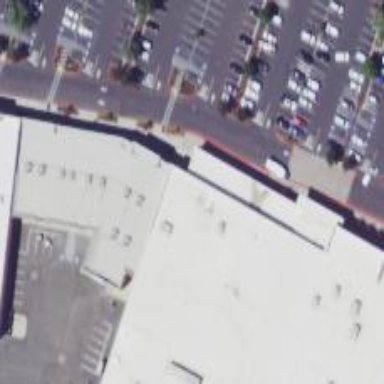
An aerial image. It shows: Building.